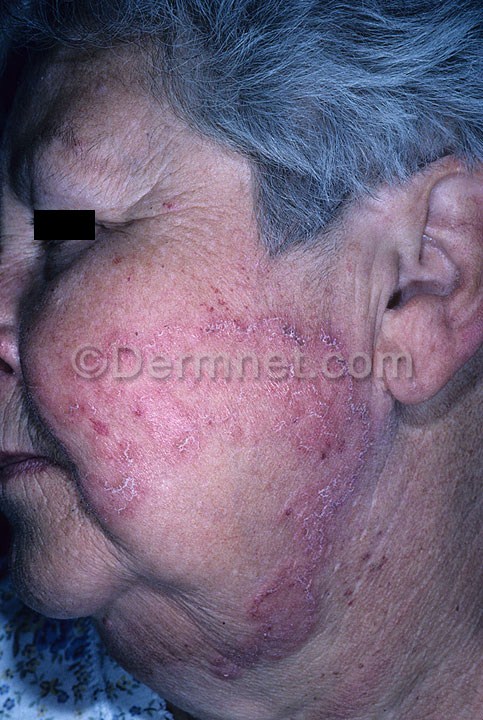
Disease: Tinea Ringworm Candidiasis and other Fungal Infections